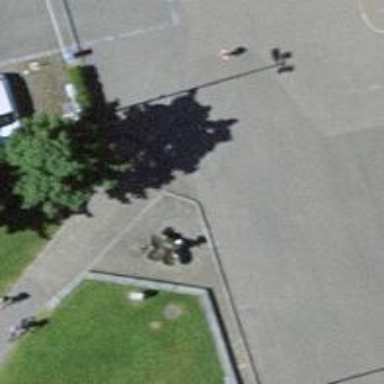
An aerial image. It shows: Beautiful fountain.